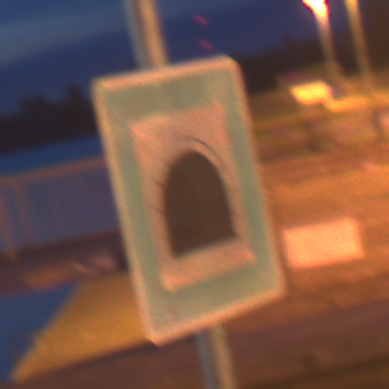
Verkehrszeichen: Tunnel
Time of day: Night
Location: Outdoor (Urban)
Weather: PartlyCloudy
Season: NotSpecified
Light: Artificial